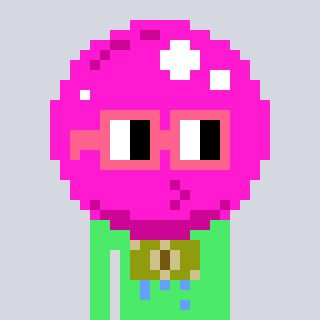
a pixel art character with square pink glasses, a bubblegum-shaped head and a teal-colored body on a cool background